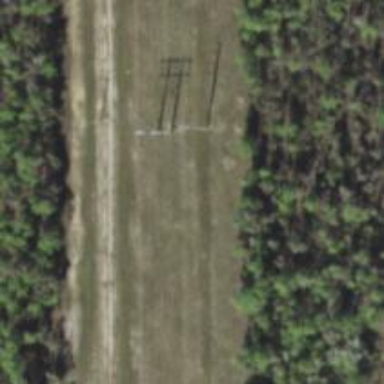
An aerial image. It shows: H-frame power tower with distinctive design.